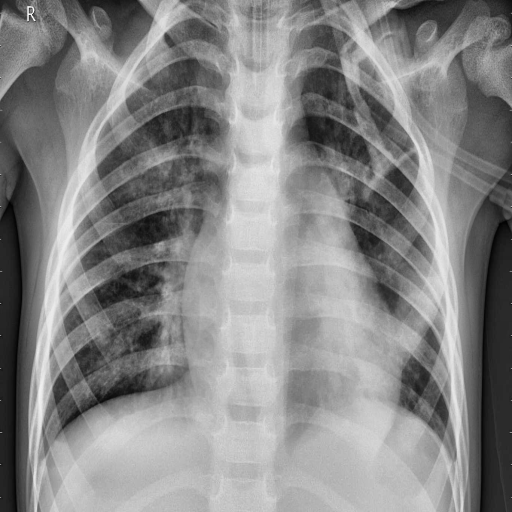
Finding: PNEUMONIA